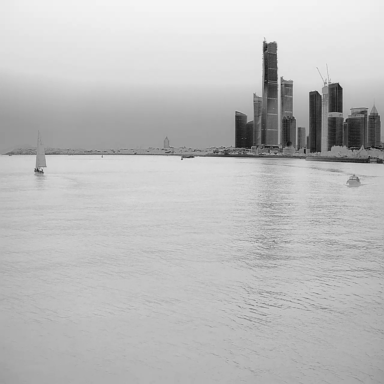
There is a sailboat in the infrared image.